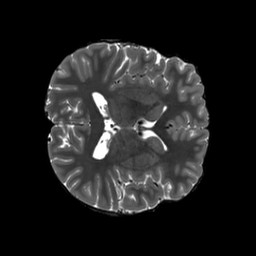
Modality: T2w
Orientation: axial
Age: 21
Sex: female
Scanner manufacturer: siemens
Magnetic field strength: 3 T
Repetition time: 3.2 s
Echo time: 0.566 s